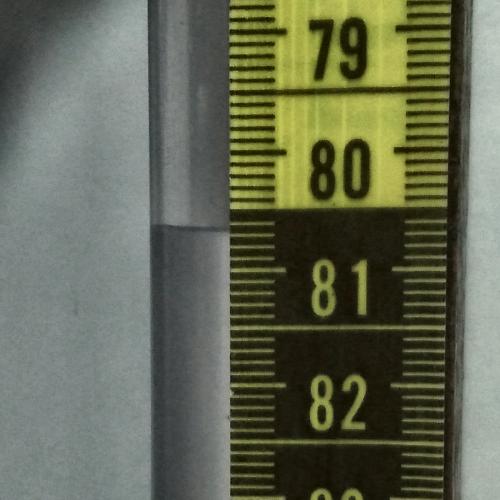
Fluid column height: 80.7 cm